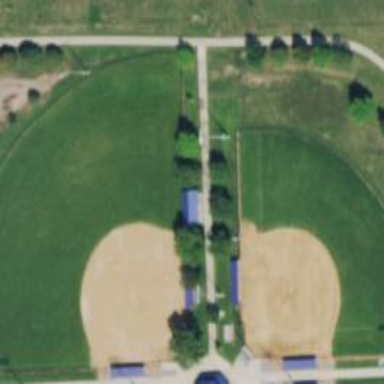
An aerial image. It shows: Baseball and softball pitch for leisure sports.